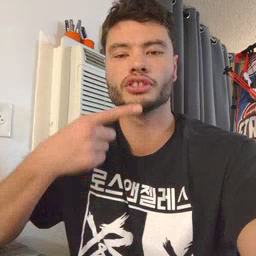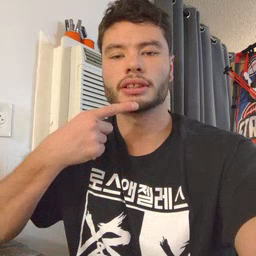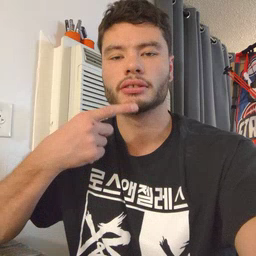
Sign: chin